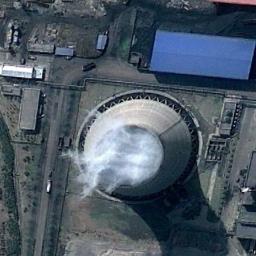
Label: thermal_power_station